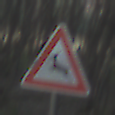
Verkehrszeichen: WildwechselRechts
Umgebung: Outdoor, Nature
Tageszeit: SunriseSunset
Wetter: Clear
Licht: Natural
Jahreszeit: Winter
Kontrast: LowContrast